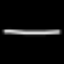
Label: line